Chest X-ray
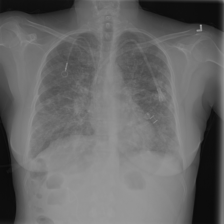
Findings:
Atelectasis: negative
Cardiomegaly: negative
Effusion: negative
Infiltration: negative
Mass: positive
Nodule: positive
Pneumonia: negative
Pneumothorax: negative
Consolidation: negative
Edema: negative
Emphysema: negative
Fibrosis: negative
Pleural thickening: negative
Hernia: negative